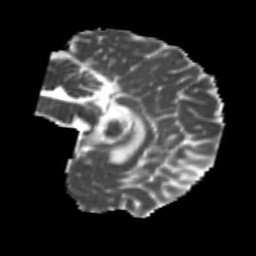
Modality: MD
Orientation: sagittal
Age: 23
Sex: male
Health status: healthy
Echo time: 0.074 s